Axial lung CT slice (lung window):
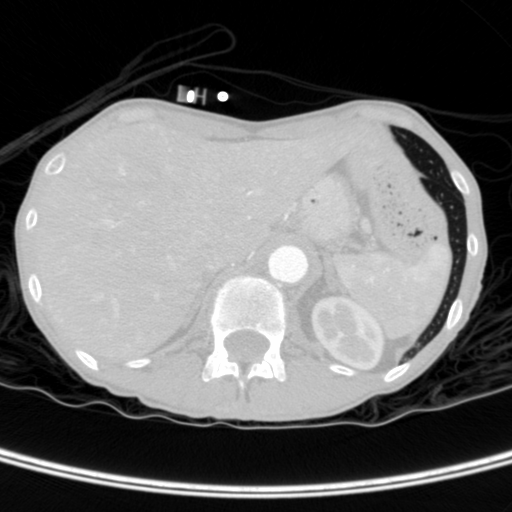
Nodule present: no